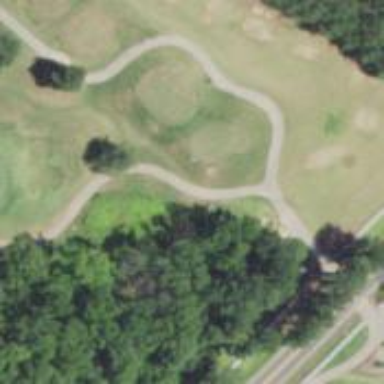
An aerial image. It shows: Path for both road and golf.